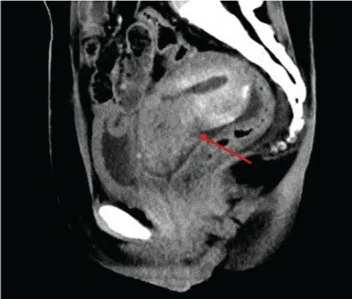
The cervical lesion and bilateral pleural effusion before.
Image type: radiology (ct)